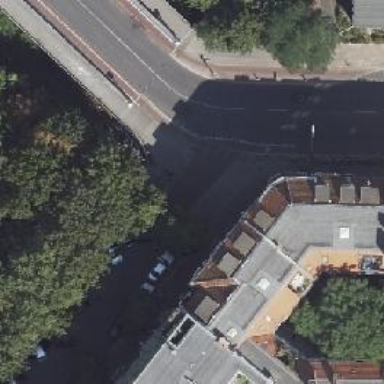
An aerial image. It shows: Cycleway with kerb separating it.